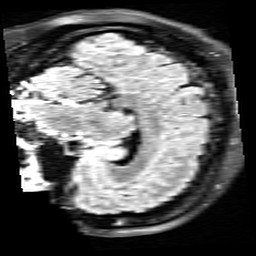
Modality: FLAIR
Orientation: sagittal
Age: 46
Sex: female
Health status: healthy
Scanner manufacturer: siemens
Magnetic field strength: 3 T
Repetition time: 9 s
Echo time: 0.088 s